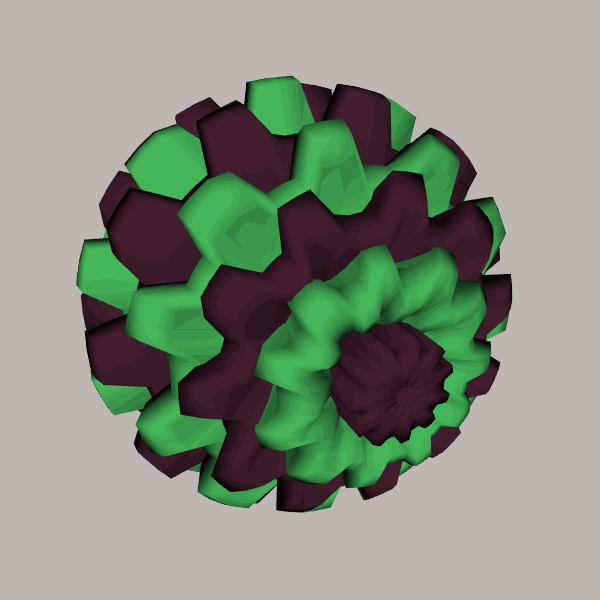
Background: light